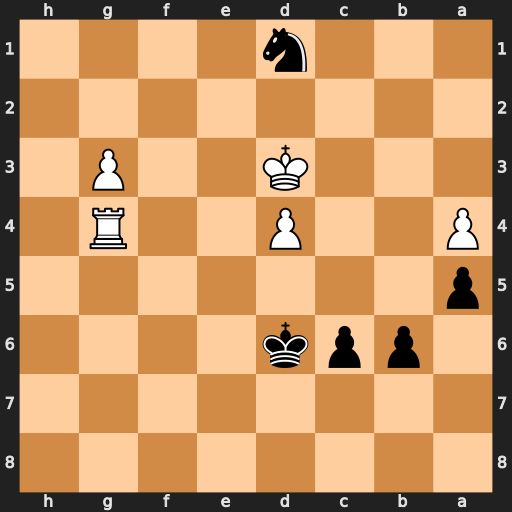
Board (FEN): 8/8/1ppk4/p7/P2P2R1/3K2P1/8/3n4
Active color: b
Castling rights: -
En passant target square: -
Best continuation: Nf2+ Kc3 Nxg4